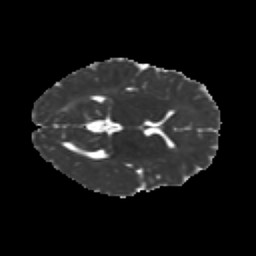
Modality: MD
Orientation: axial
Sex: male
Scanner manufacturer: siemens
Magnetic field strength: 3 T
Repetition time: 5 s
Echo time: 0.071 s